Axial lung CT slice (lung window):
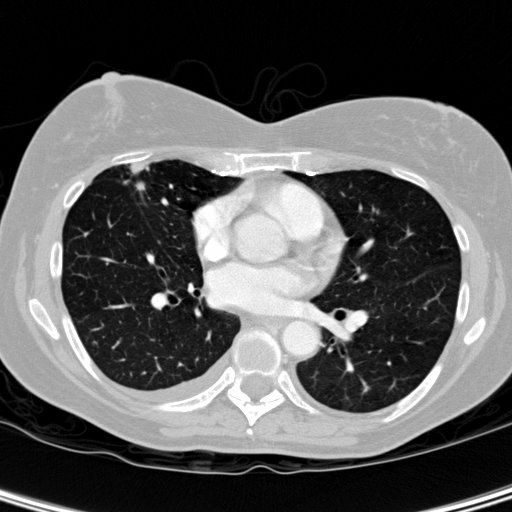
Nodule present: no